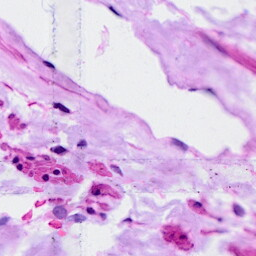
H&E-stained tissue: Ovarian